Lunar surface albedo tile
Center latitude: 33.805
Center longitude: -34.511
Resolution (meters per pixel, mean): 124.39
Tile area (km^2): 15151.37
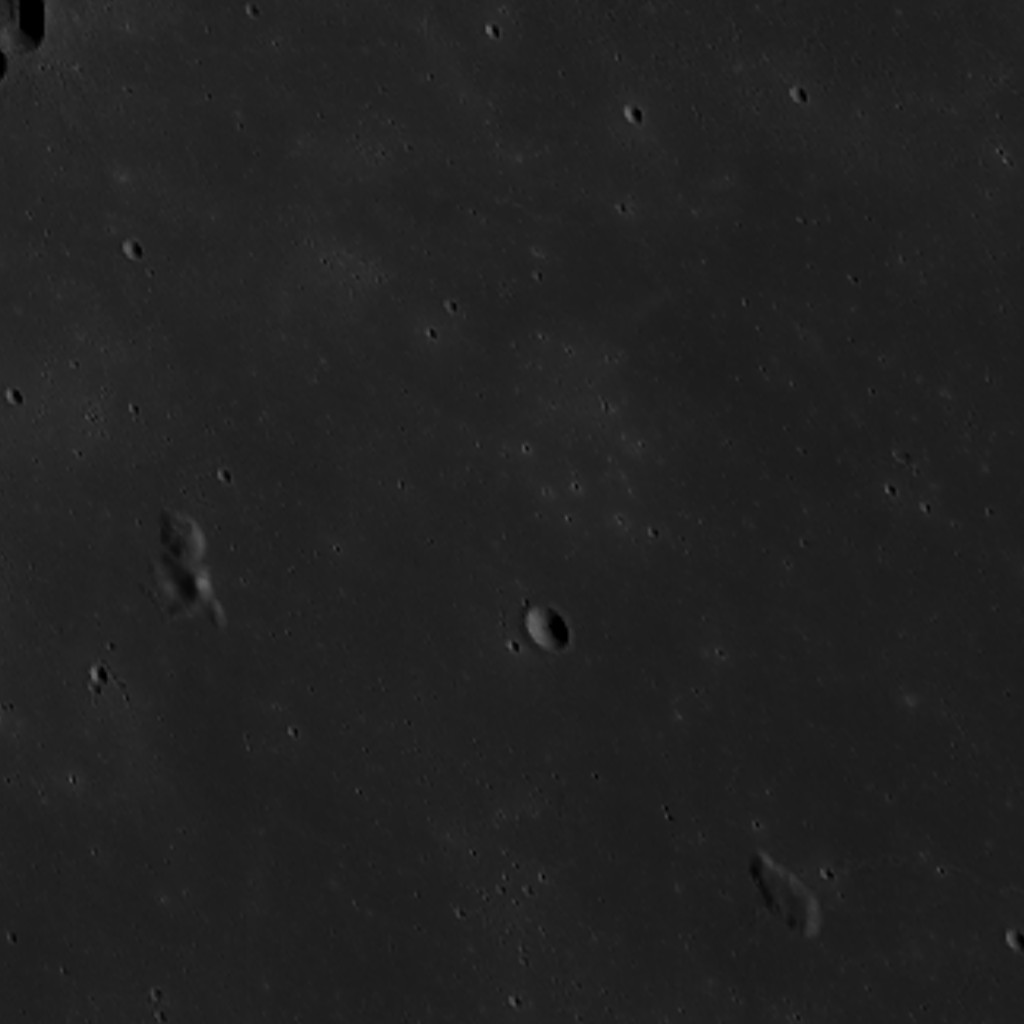